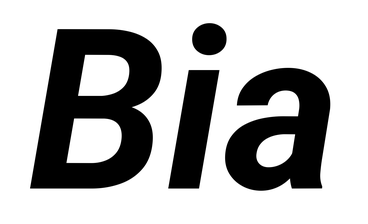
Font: Roboto-Italic_Bold_Italic